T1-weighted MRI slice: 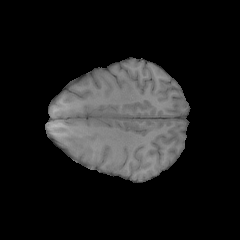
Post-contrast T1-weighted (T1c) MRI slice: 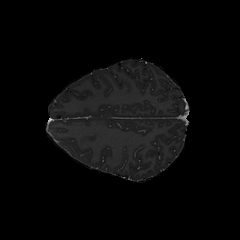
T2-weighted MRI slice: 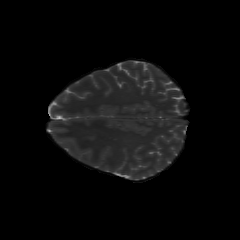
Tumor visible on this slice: no